Question: I am trying to display multiple authors per title in a single column. At the moment there a repeating rows, due to the fact that some 'Titles' have more than 1 'FirstName'. Is there a form of concatenation that can be used to resolve this and display all the authors in a single filed and perhaps separated by a comma.
This is my current query:
'''
SELECT
Submission.Title, Researcher.FirstName, Submission.Type
FROM
Submission
INNER JOIN
((Faculty
INNER JOIN
School ON Faculty.FacultyID = School.[FacultyID])
INNER JOIN
(Researcher
INNER JOIN
ResearcherSubmission ON Researcher.ResearcherID = ResearcherSubmission.ResearcherID)
ON School.SchoolID = Researcher.SchoolID)
ON Submission.SubmissionID = ResearcherSubmission.SubmissionID
GROUP BY
Submission.Title, Researcher.FirstName, Submission.Type;
'''
This the output it generates:
[
this is the output I am trying to generate:
'''
Title FirstName Type
---------------------------------------------------------------------------
21st Century Business Matthew, Teshar Book Chapter
A Family Tree... Keshant, Lawrence Book Chapter
Benefits of BPM... Jafta Journal Article
Business Innovation Matthew, Morna, Teshar Book Chapter
'''
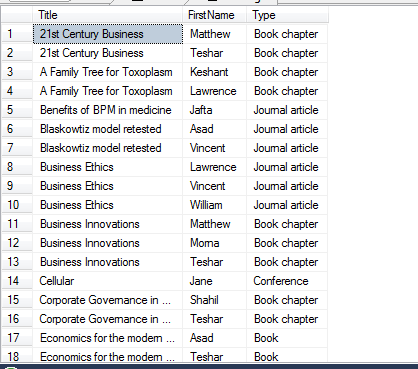
Answer: You may inclde the concantenation logic within a CROSS APPLY
'''
SELECT
Submission.Title
, CA.FirstNames
, Submission.Type
FROM Submission
CROSS APPLY (
SELECT
STUFF((
SELECT /* DISTINCT ??? */
', ' + r.FirstName
FROM ResearcherSubmission rs
INNER JOIN Researcher r ON r.ResearcherID = rs.ResearcherID
WHERE Submission.SubmissionID = rs.SubmissionID
FOR XML PATH (''), TYPE
).value('.', 'NVARCHAR(MAX)'), 1, 2, ' ')
) AS CA (FirstNames)
GROUP BY
Submission.Title
, CA.FirstNames
, Submission.Type
;
'''
NB: I'm not sure if you need to include DISTINCT into the subquery when concatenating the names, e.g. if these was 'Jane' (Smith) and 'Jane' (Jones) do you want the final list as: 'Jane' or 'Jane, Jane'?